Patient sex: M
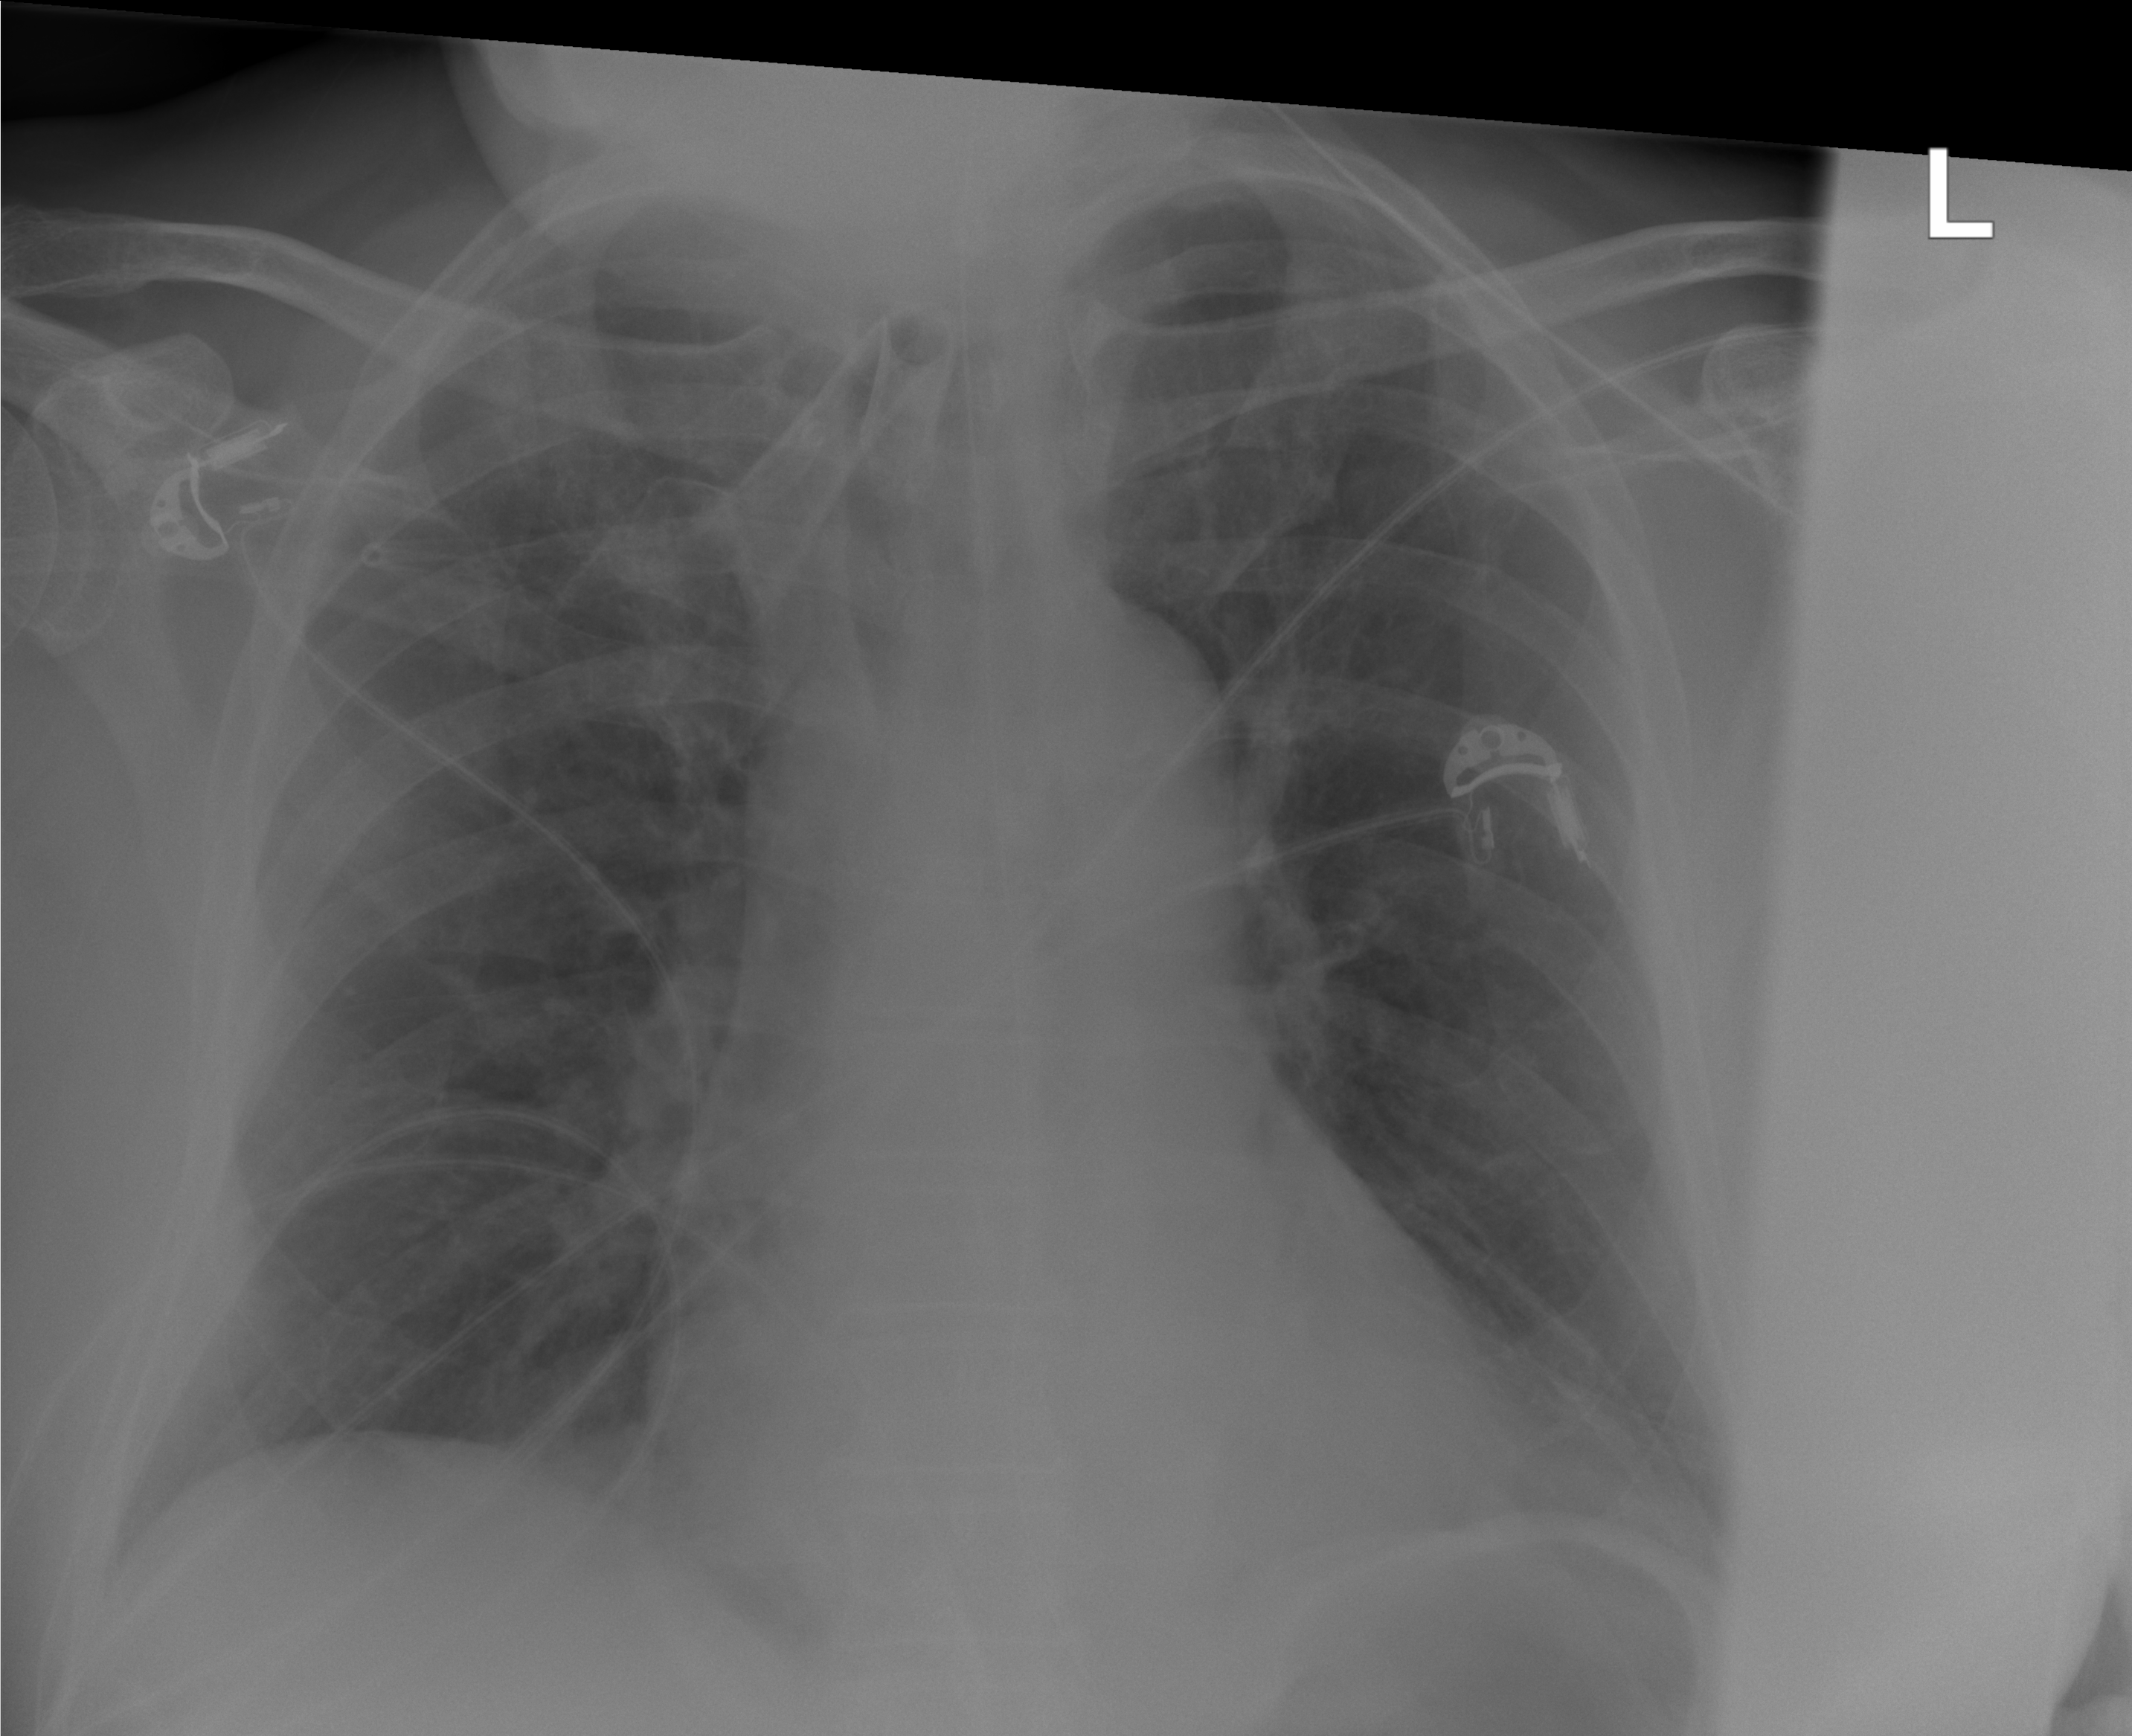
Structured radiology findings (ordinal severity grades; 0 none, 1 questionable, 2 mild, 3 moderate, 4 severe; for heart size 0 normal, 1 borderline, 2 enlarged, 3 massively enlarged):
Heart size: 1
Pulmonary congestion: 1
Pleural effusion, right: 1
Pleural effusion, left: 0
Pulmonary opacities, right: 0
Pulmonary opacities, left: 0
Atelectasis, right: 2
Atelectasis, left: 0